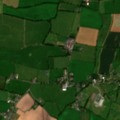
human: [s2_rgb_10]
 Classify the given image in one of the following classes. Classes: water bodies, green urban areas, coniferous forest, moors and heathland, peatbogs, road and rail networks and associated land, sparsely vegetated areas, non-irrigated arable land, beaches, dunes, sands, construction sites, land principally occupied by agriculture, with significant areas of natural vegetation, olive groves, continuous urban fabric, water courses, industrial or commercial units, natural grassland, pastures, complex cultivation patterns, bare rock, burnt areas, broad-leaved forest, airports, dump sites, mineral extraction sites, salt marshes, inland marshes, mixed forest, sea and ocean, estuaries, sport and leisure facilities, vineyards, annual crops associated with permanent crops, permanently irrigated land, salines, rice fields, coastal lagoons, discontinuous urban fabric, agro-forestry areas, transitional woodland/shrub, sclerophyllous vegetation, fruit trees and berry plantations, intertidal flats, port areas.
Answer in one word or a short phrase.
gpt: non-irrigated arable land, pastures